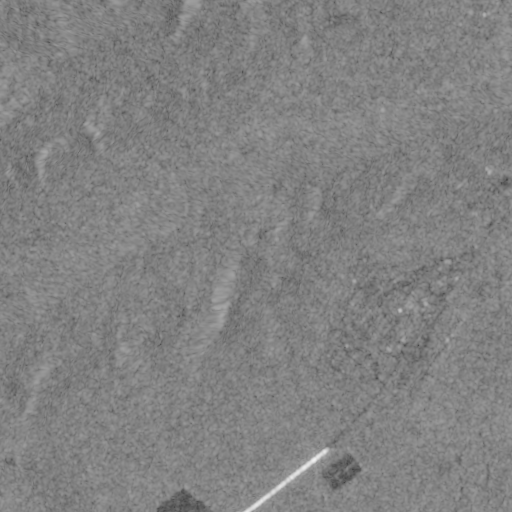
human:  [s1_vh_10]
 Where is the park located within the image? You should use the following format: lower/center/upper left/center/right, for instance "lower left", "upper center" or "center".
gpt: The park is located in the lower right of the image.
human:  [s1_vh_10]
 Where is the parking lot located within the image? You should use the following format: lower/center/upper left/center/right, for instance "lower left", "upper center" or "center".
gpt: The parking lot is located in the center right of the image.
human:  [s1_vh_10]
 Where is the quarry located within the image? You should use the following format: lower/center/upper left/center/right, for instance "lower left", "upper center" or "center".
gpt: The quarry is located in the lower left of the image.
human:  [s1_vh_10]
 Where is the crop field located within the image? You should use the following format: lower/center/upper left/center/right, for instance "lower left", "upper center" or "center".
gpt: There is no crop field in the image.

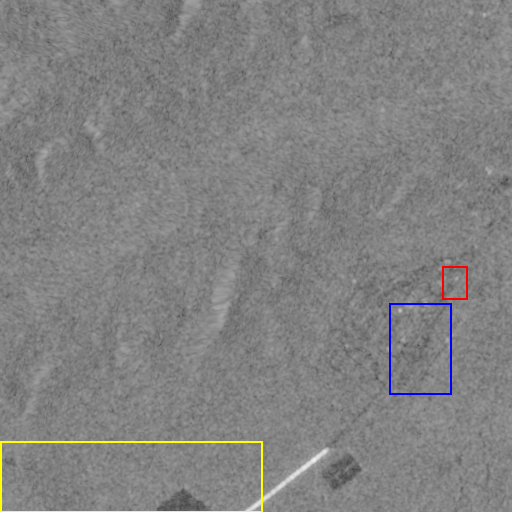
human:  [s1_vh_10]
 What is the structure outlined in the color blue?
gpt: The structure outlined in blue is a park.
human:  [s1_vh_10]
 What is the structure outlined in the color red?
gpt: The structure outlined in red is a parking lot.
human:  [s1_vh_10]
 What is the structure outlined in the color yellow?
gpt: The structure outlined in yellow is a quarry.
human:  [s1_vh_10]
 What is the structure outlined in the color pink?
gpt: There is no pink outline.